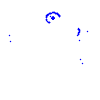
Particle: kaon